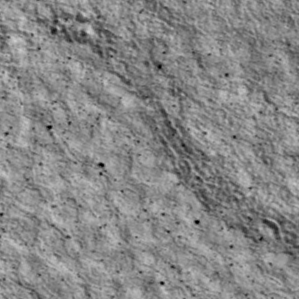
Label: non_frost